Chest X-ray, PA view. Patient: 63 years old, sex M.
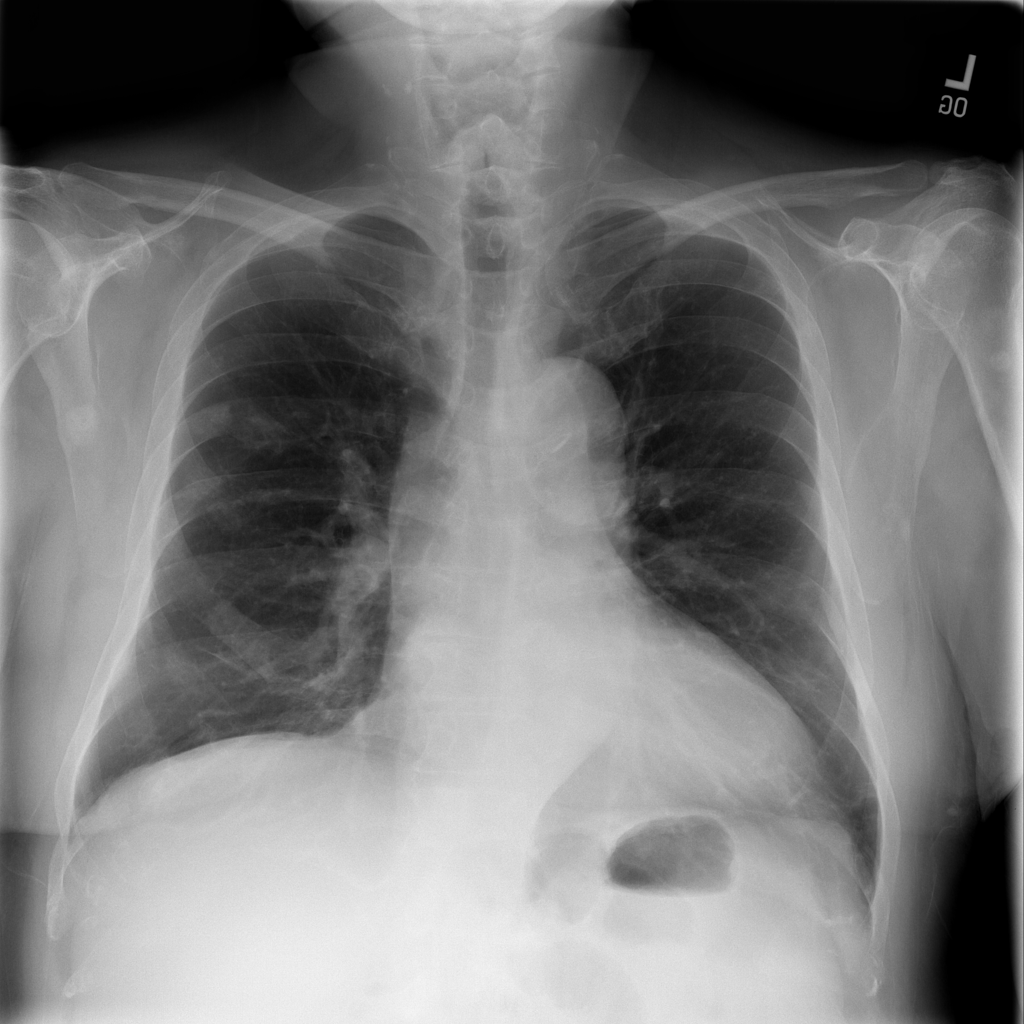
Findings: Atelectasis